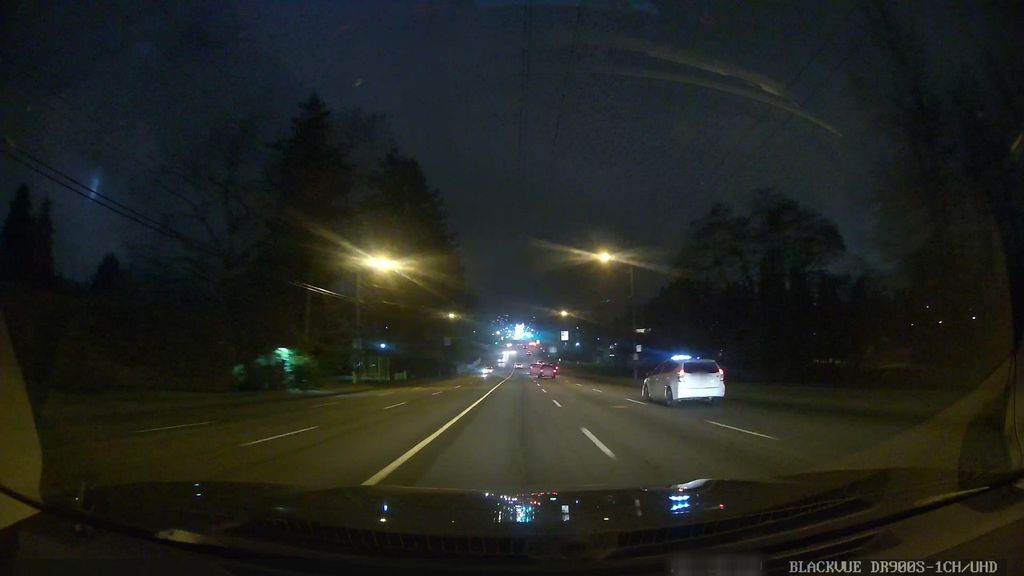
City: vancouver